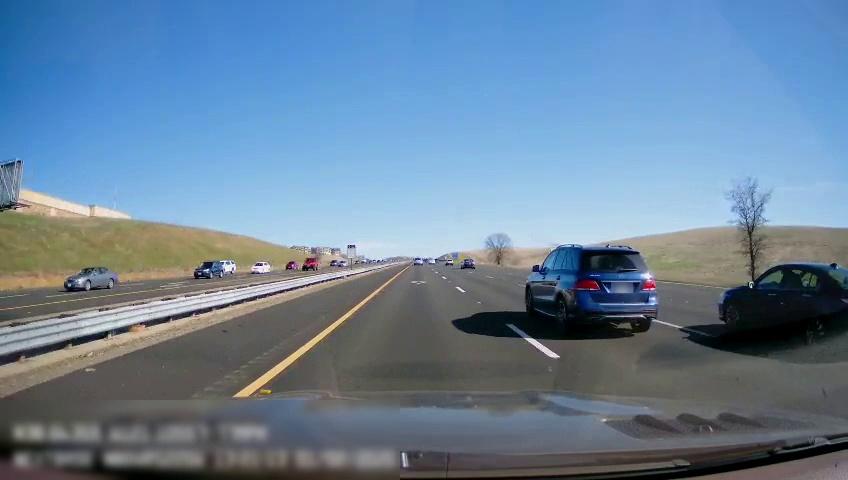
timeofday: Day
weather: Sunny
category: Drivable Space
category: Drivable Space
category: Vehicles | Car
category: Vehicles | Car
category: Vehicles | SUV
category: Vehicles | SUV
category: Vehicles | Car
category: Vehicles | Truck
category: Vehicles | SUV
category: Vehicles | Car
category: Vehicles | Car
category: Vehicles | SUV
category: Lanes | Current Lane
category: Lanes | Current Lane
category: Lanes | Alternate Lane
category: Lanes | Alternate Lane
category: Lanes | Opposite Lane
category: Lanes | Opposite Lane
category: Lanes | Opposite Lane